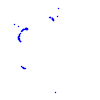
Particle: kaon